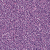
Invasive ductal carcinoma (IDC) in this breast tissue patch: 1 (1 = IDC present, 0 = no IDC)